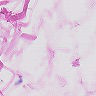
Metastatic tissue present: no